Interaction volume radius: 5 \u00c5
Interaction volume height: 10 \u00c5
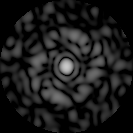
Disorder parameter: 0.8237